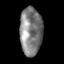
Tissue: skin
Cell type: Epithelial cells
Senescence score: 0.2781
Nuclear area (px): 1058
Mean DAPI intensity: 127.229